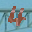
Label: 4